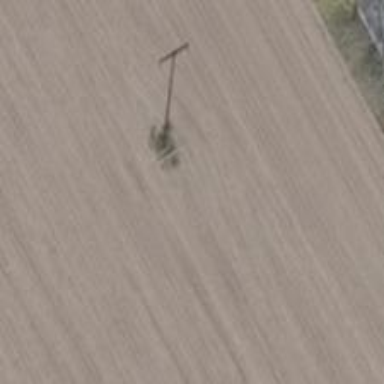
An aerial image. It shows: Power pole.